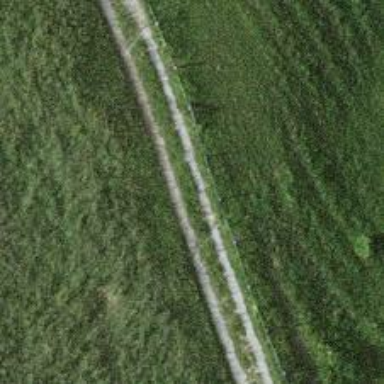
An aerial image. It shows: Track with grade 2 tracktype.